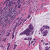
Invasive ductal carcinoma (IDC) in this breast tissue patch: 1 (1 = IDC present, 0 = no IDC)